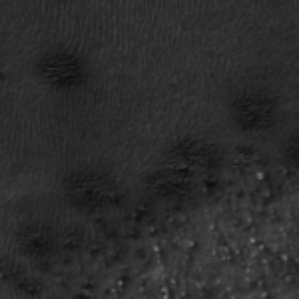
Label: frost